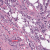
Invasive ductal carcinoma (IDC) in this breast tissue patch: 1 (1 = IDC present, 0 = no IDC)